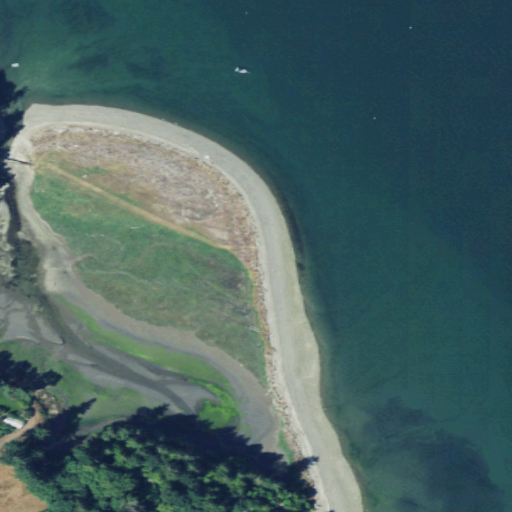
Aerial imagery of bar in Washington named Thompson Split containing open water, herbaceous wetlands, evergreen forest, barren land, open development, low intensity development, and grassland